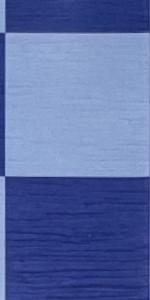
Label: Empty